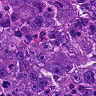
Metastatic tissue present: yes